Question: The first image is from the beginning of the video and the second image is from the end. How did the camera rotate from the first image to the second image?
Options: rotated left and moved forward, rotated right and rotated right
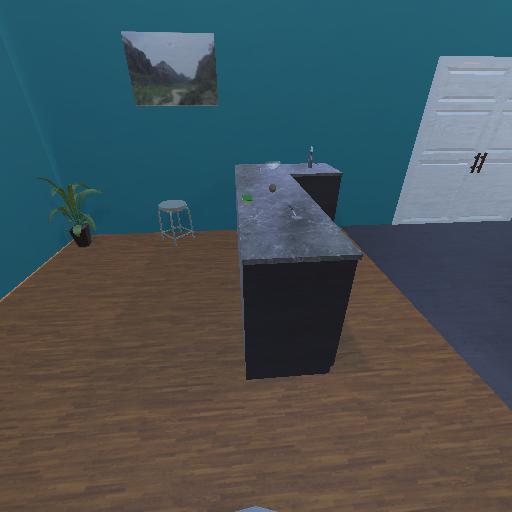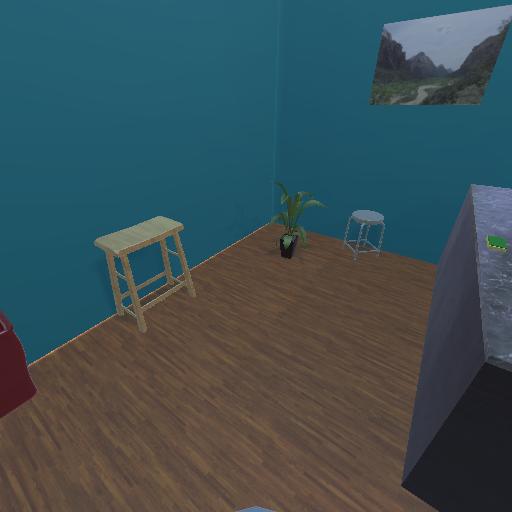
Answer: rotated left and moved forward